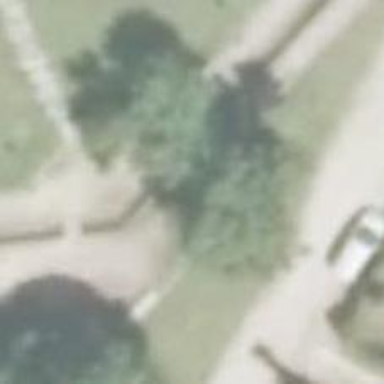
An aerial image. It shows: Footway on bridge.